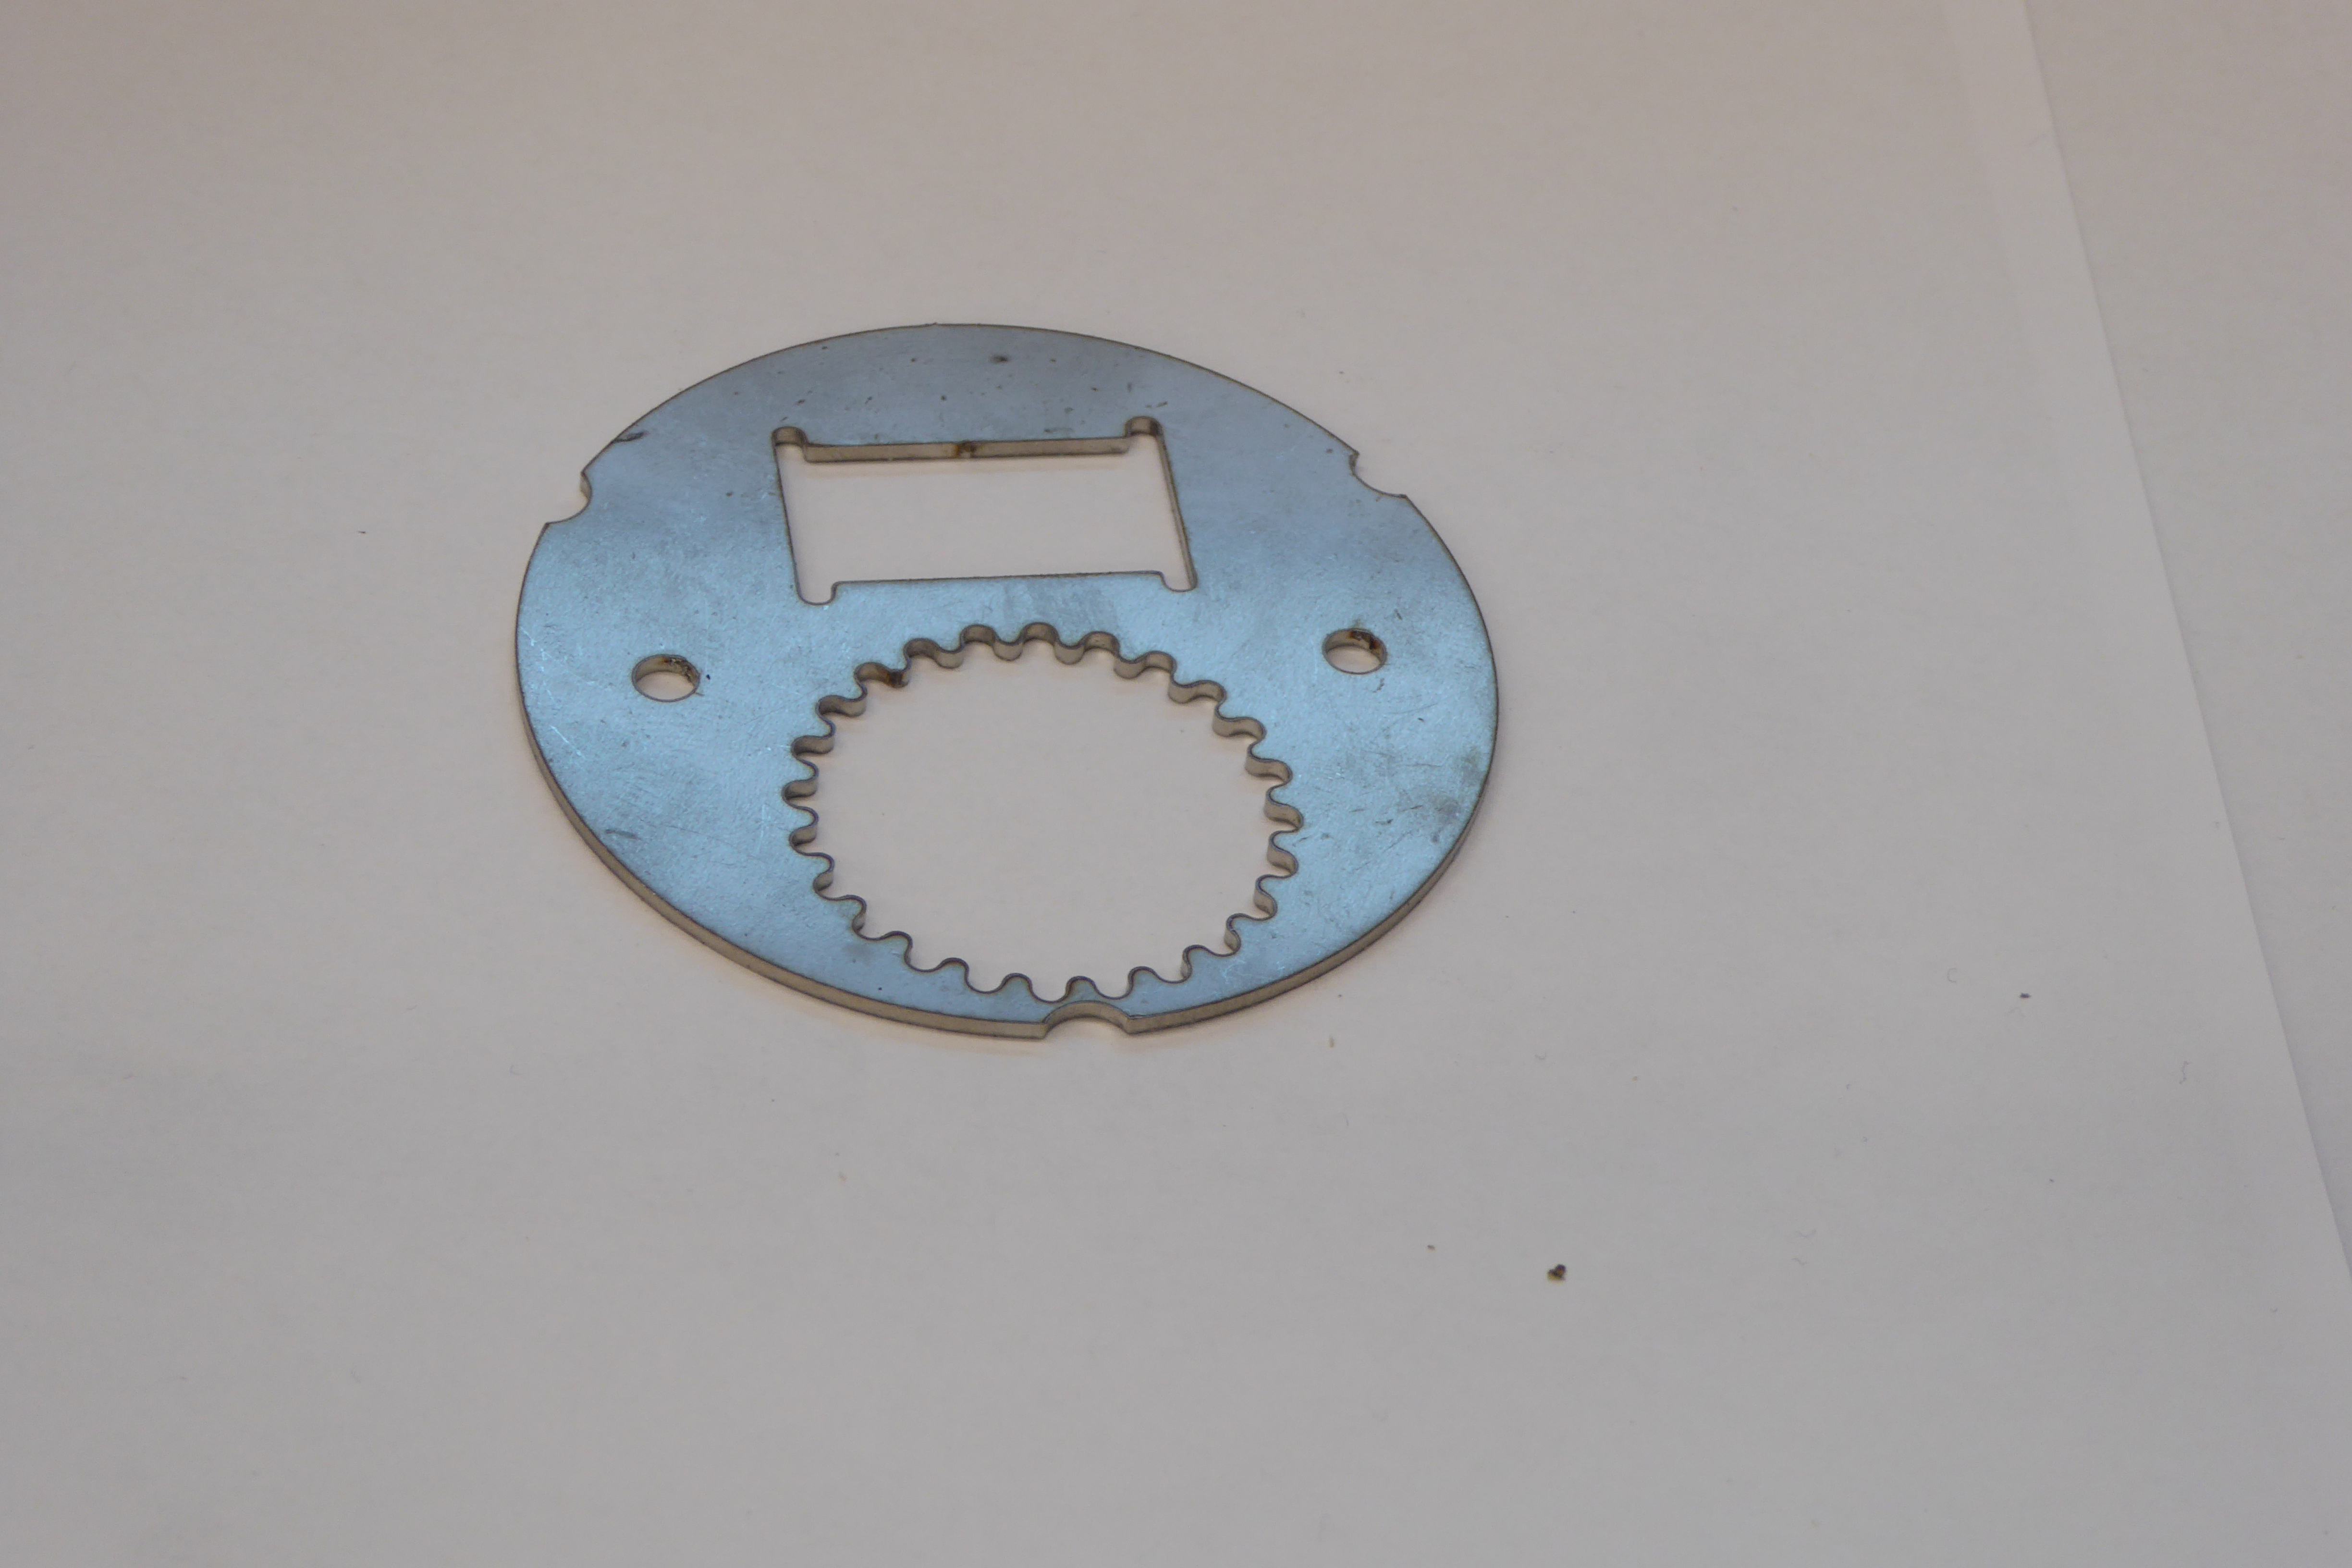
Label: Bottle Opener - Inlay